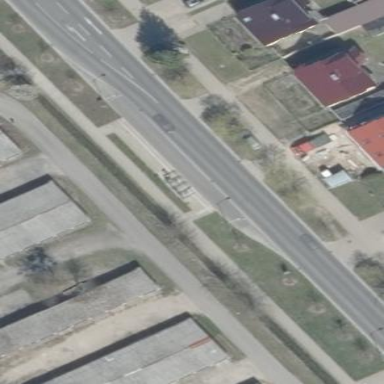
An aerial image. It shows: Bus stop area.